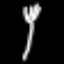
Label: fork